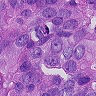
Metastatic tissue present: yes